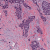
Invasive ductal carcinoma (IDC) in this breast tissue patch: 1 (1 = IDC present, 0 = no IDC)